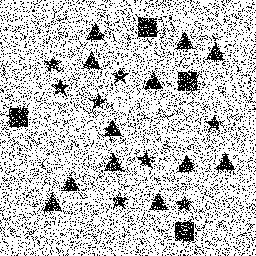
Squares: 4
Triangles: 12
Stars: 8
Total shapes: 24